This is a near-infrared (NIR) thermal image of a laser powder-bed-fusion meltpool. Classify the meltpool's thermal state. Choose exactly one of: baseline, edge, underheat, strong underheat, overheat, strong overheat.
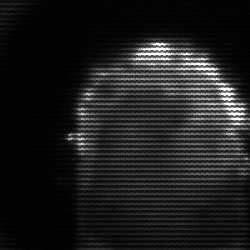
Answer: baseline